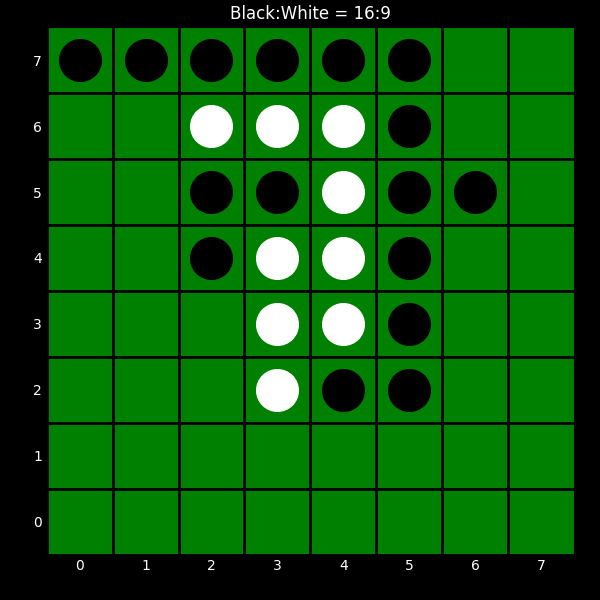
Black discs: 16
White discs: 9